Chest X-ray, PA view. Patient: 39 years old, sex M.
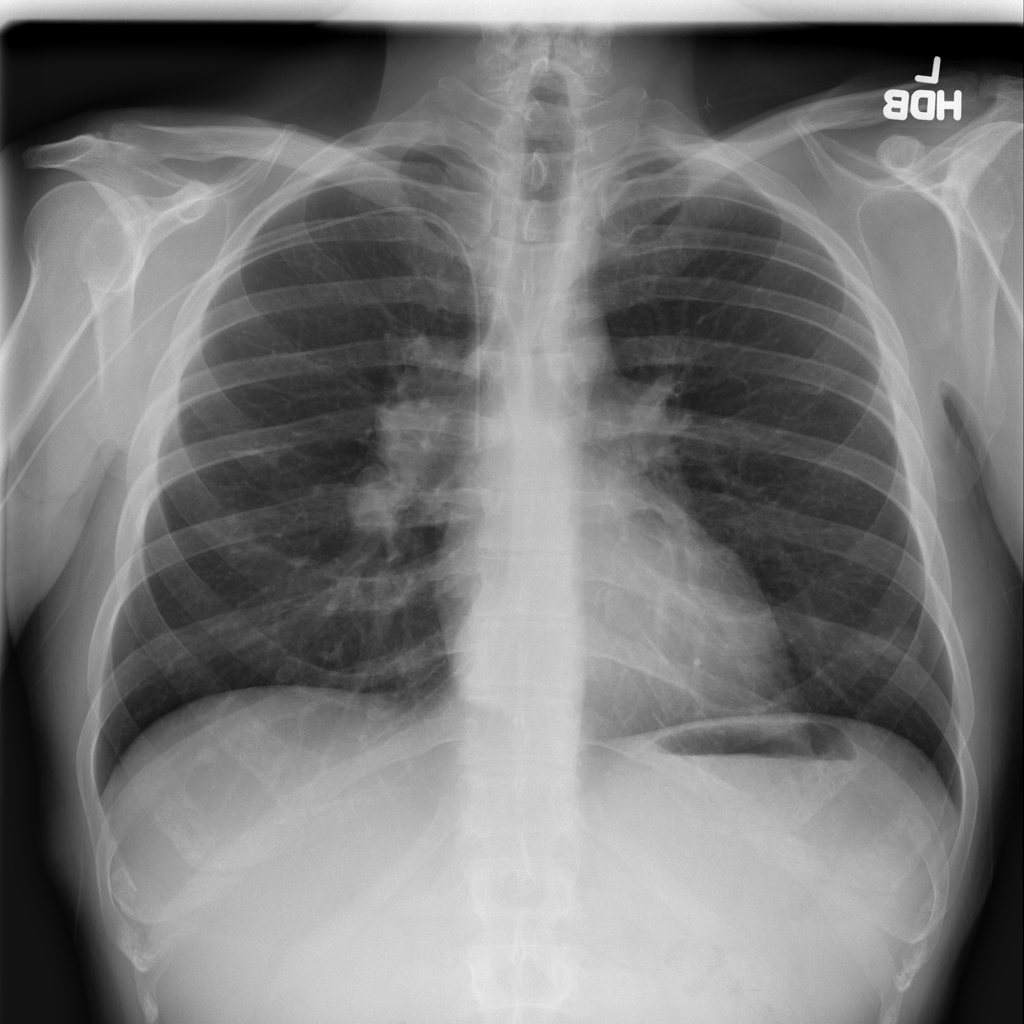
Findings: No Finding